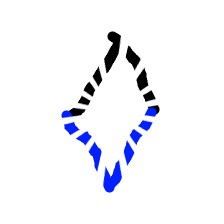
Shape: rhombus